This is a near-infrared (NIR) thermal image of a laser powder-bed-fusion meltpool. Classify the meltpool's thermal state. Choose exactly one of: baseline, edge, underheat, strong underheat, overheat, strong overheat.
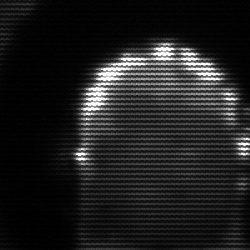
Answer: baseline